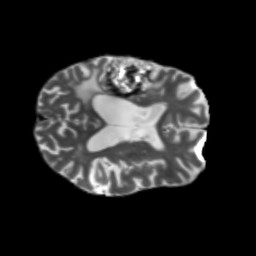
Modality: T2w
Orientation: axial
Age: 68
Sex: male
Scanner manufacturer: siemens
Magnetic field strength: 3 T
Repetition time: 5.25 s
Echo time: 0.08 s